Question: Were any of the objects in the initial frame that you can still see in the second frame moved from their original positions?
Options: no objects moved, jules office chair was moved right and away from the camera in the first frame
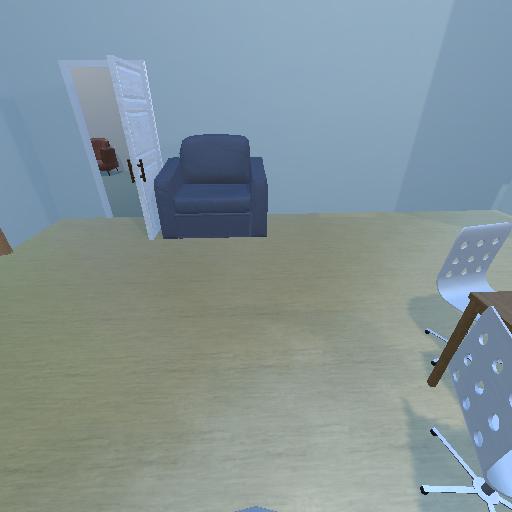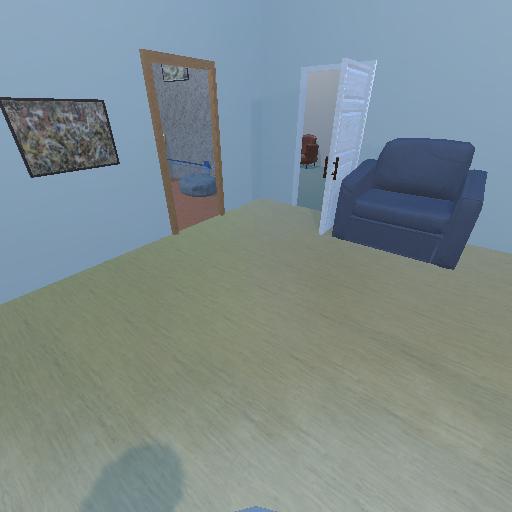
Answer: no objects moved